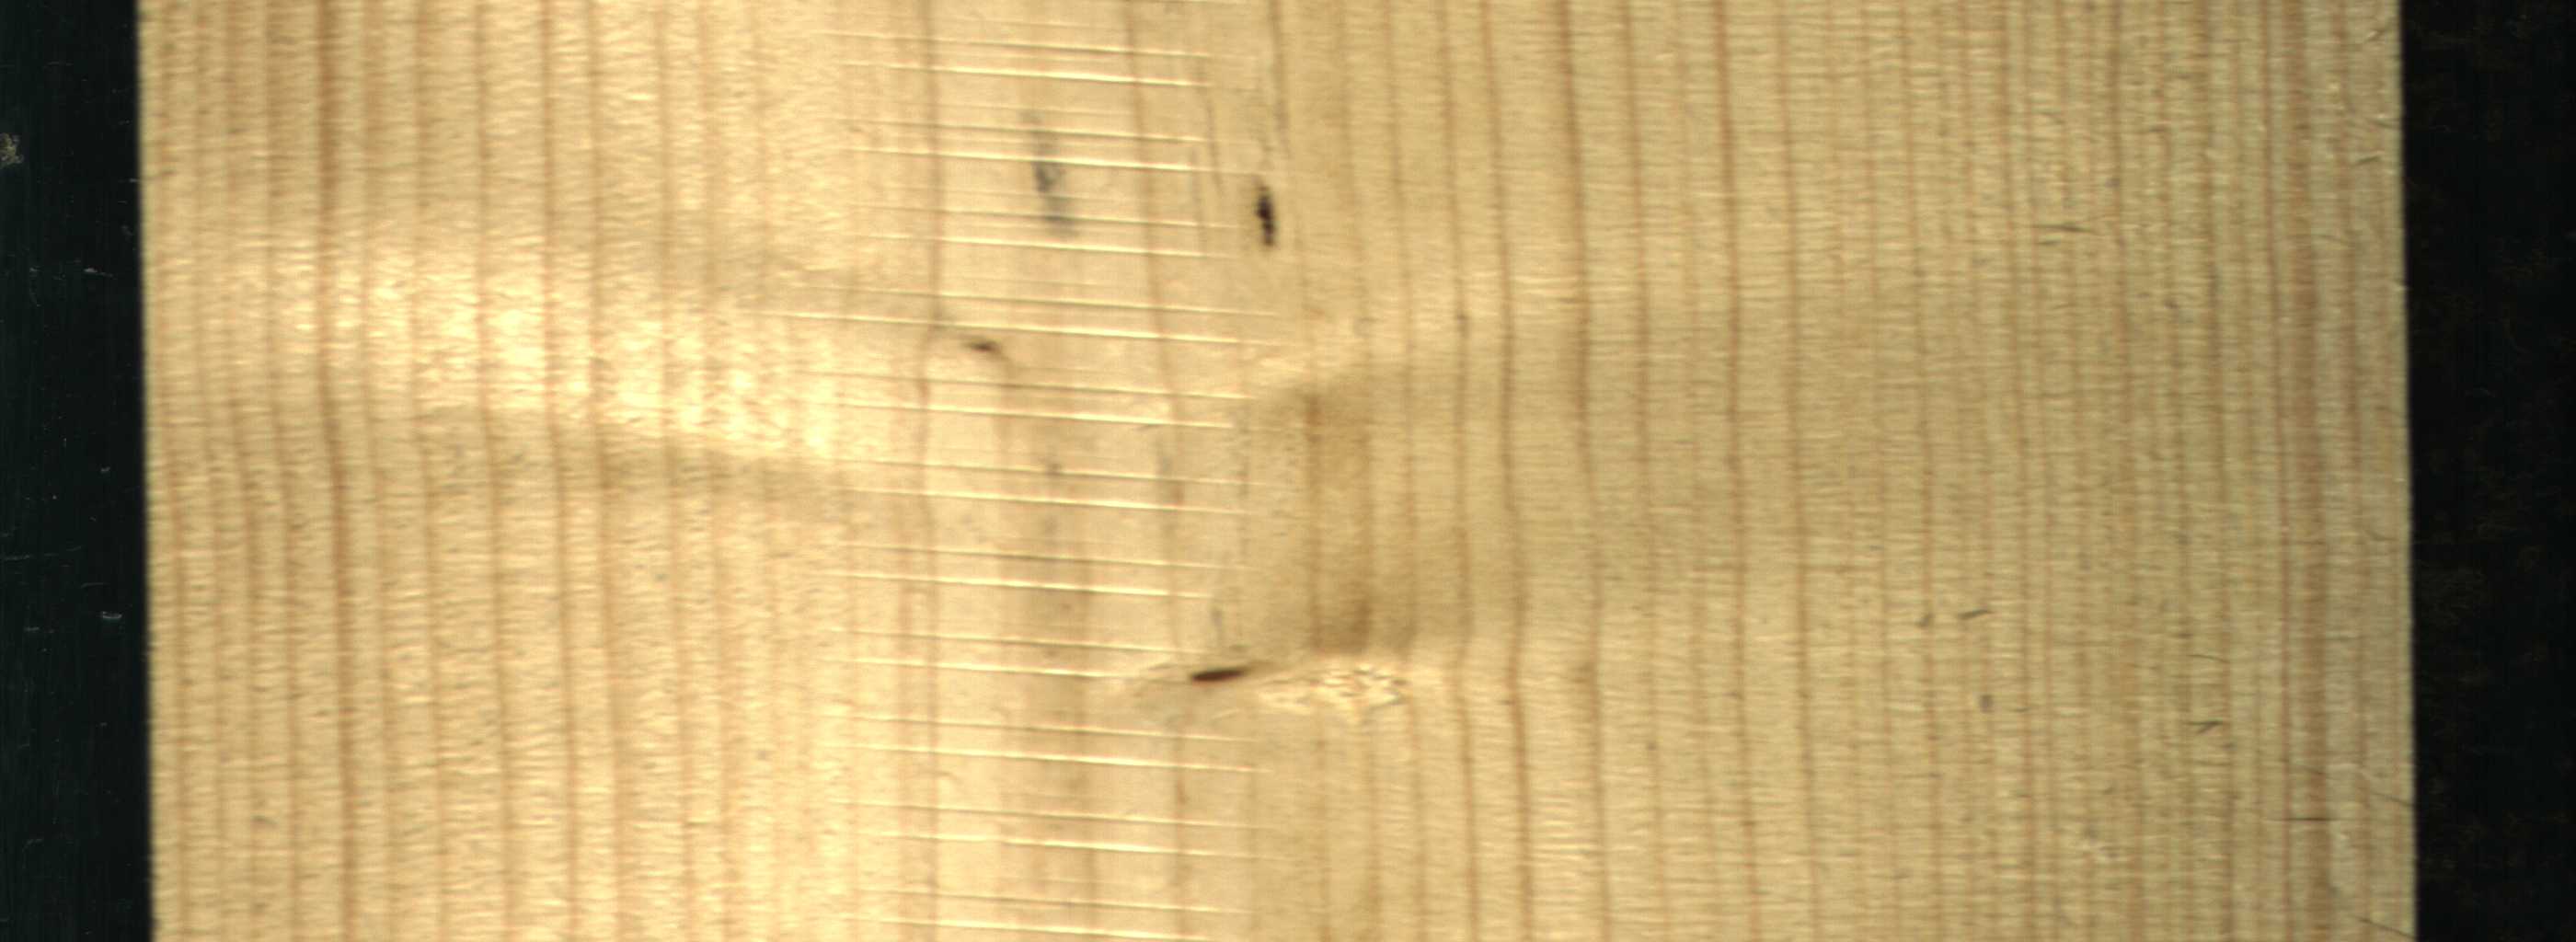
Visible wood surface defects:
resin
Live_Knot